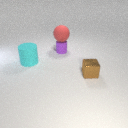
small purple rubber cylinder to the right of large cyan rubber cylinder